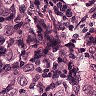
Metastatic tissue present: yes